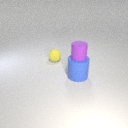
small yellow rubber sphere behind large blue rubber cylinder